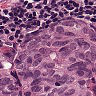
Metastatic tissue present: yes